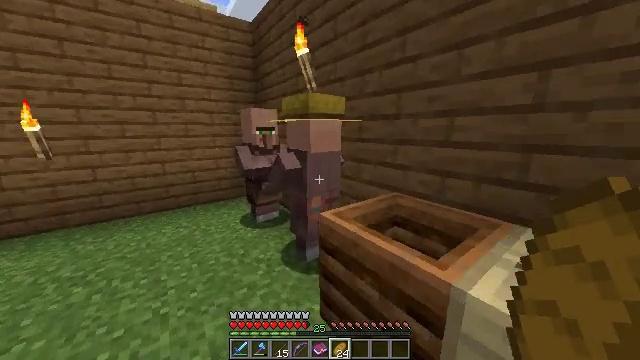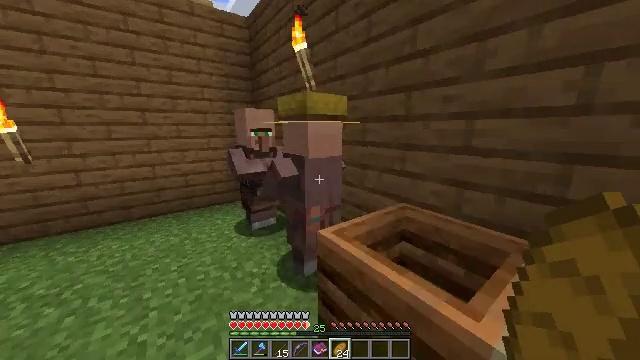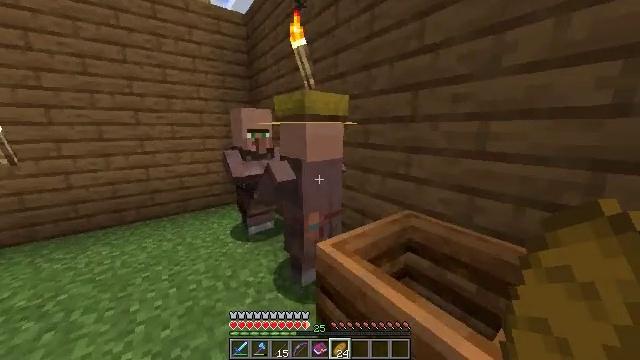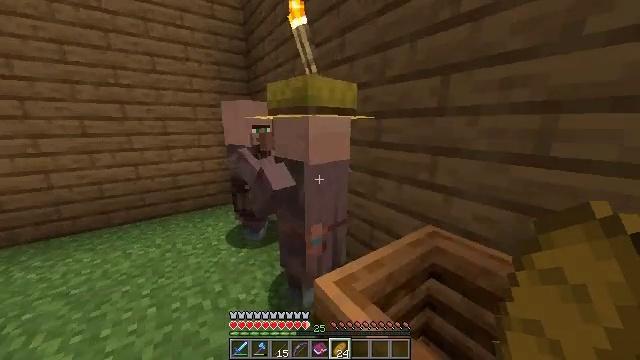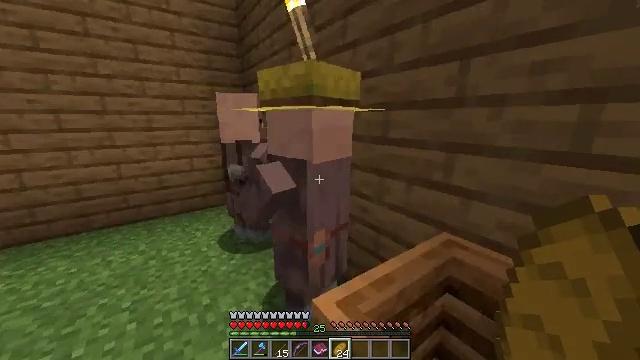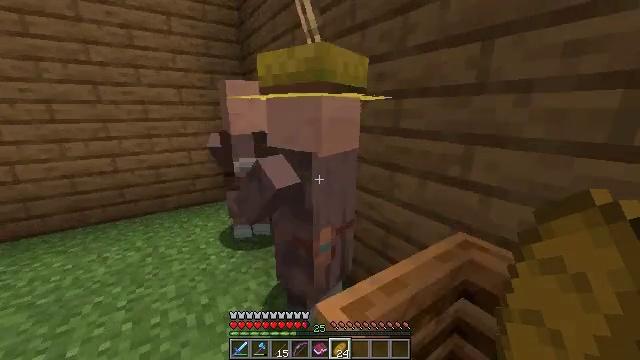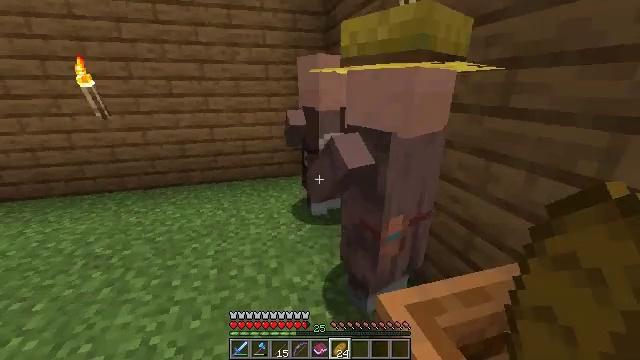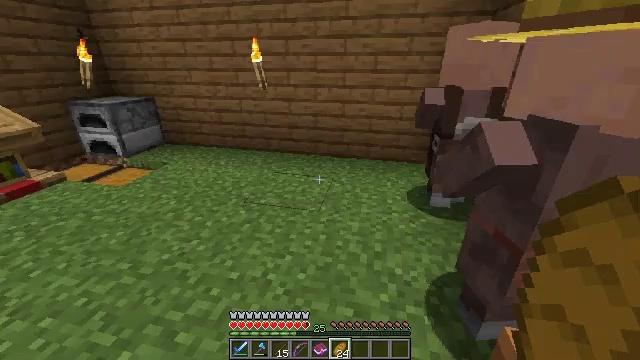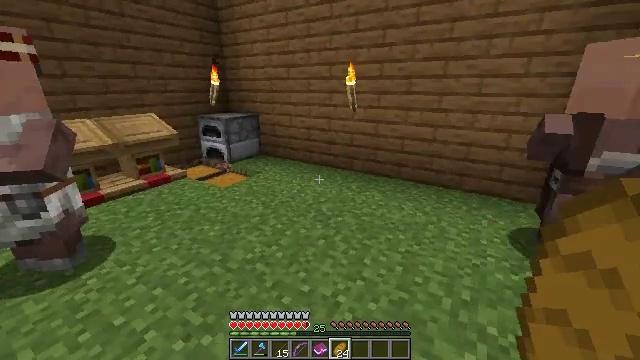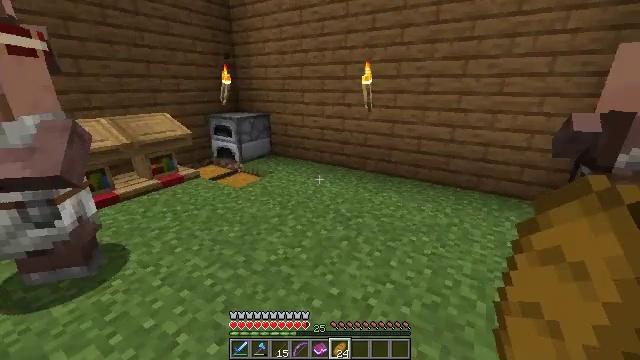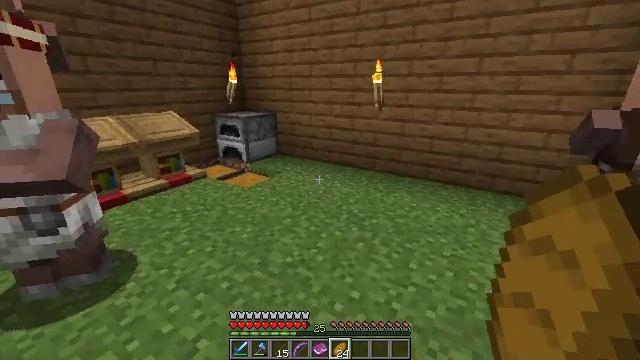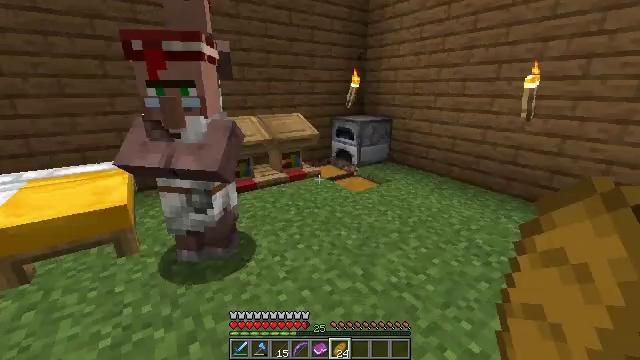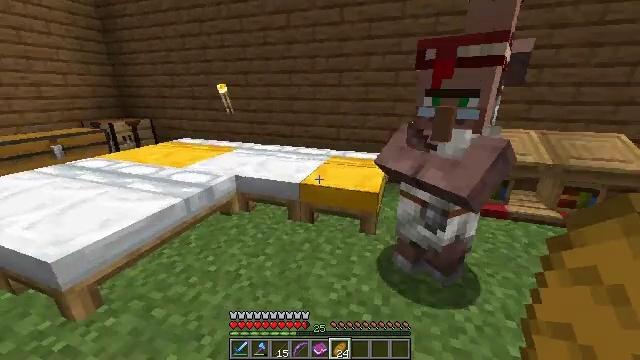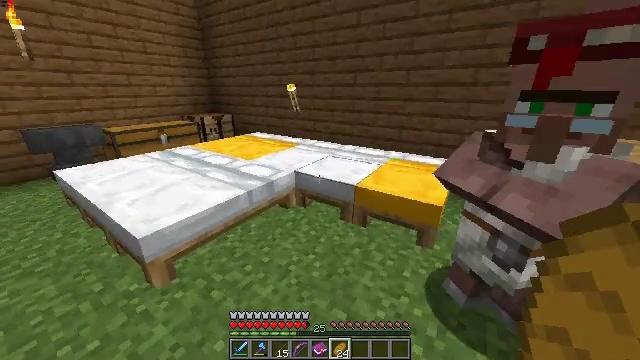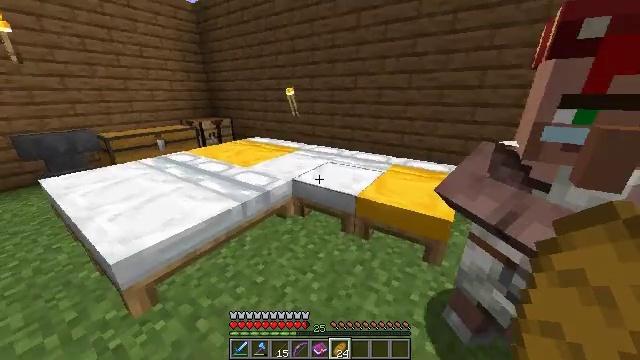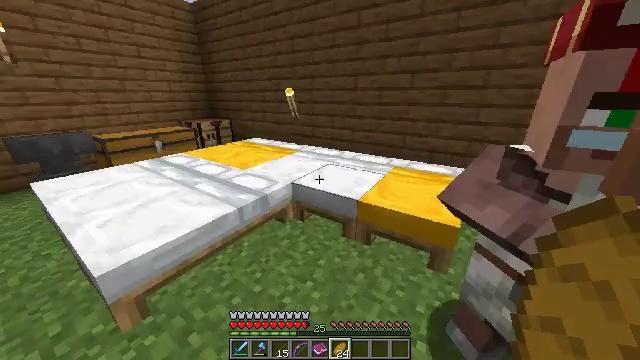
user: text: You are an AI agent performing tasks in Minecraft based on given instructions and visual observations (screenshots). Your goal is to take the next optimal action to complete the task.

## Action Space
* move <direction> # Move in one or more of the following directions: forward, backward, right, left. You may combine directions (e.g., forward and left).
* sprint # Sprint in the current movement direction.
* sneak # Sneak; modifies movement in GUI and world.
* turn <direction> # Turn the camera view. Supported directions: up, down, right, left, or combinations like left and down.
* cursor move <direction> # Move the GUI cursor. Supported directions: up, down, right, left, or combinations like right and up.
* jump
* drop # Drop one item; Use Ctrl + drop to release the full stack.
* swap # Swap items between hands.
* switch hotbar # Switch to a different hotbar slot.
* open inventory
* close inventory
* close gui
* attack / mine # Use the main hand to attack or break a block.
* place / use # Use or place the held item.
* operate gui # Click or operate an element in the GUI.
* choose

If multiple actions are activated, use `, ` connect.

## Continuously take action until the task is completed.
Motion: motion action
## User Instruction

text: Make a cookie in the crafting table.
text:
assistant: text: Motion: move forward
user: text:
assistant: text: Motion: move forward
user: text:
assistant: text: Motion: turn left and down
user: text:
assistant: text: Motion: no_op
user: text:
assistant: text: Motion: turn left and down
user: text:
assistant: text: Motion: turn left and down
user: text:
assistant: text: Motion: move left, turn left and down
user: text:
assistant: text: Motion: move left, turn left and up
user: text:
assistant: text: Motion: move left
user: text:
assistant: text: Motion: move forward and move left
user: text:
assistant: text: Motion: move forward and move left, sprint, turn left
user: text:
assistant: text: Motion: move forward, sprint, turn left
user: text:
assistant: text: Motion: move forward, sprint, turn left and down
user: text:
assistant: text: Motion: move forward, sprint
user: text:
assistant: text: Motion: move forward, sprint
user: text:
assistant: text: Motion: move forward, sprint
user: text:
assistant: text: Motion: move forward, sprint, turn left
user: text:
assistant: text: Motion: move forward, sprint, turn left and down
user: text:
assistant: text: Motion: move forward, sprint, turn left and down
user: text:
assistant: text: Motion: move forward, sprint, turn left
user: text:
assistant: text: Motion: move forward, sprint
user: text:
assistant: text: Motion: move forward, sprint
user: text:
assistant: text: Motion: move forward, sprint
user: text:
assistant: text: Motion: move forward, sprint
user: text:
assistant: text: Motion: move forward, sprint, turn down
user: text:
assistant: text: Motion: move forward
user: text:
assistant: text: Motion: move forward
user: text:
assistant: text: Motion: move forward
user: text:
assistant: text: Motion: move forward
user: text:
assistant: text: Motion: move forward, use / place